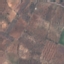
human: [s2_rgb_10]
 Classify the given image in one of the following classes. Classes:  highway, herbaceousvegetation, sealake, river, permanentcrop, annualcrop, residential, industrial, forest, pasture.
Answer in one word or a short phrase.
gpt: PermanentCrop